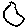
Label: hexagon